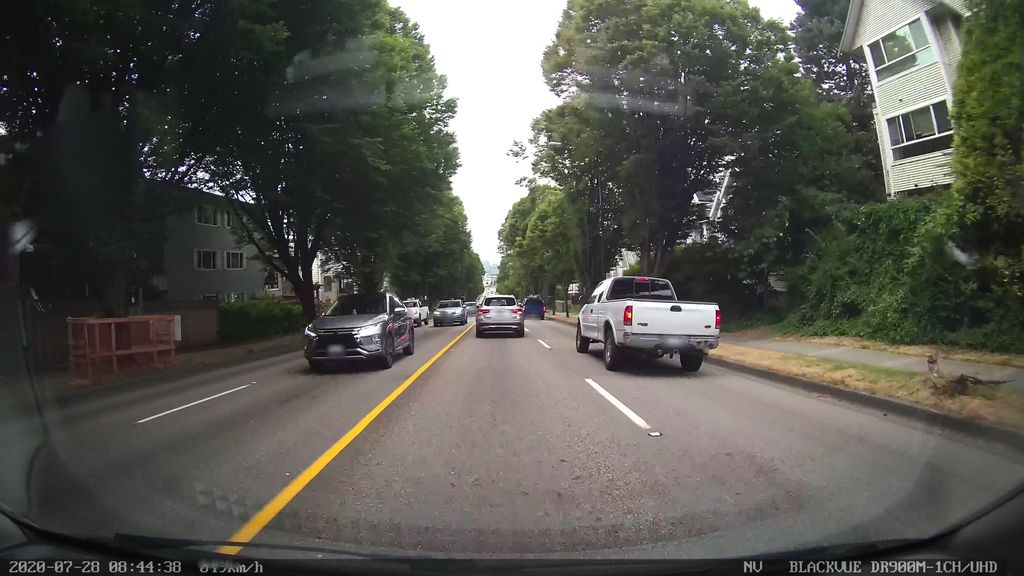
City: vancouver